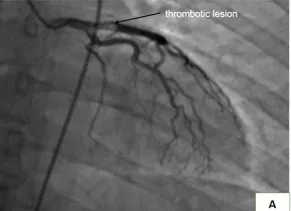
Demonstrated the presence of a thrombotic lesion on the proximal segment of the left anterior descending (LAD), with a TIMI 3 flow.
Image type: radiology (x_ray)